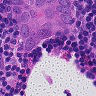
Metastatic tissue present: yes